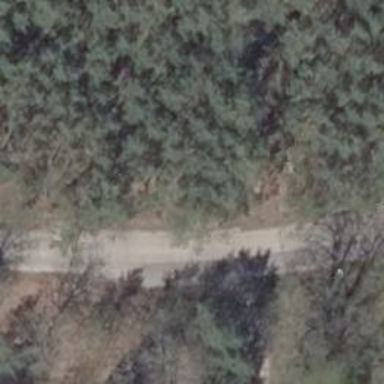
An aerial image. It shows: Unclassified road with concrete surface.